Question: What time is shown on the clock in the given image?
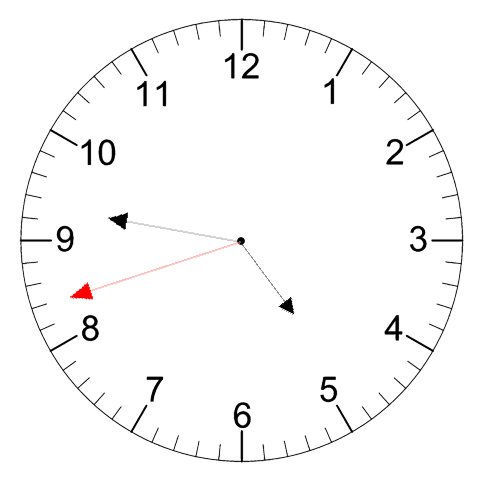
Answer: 04:46:42